Field crop: maize
Growth stage: 2
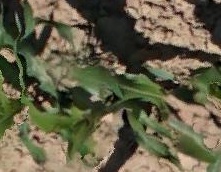
Species: maize